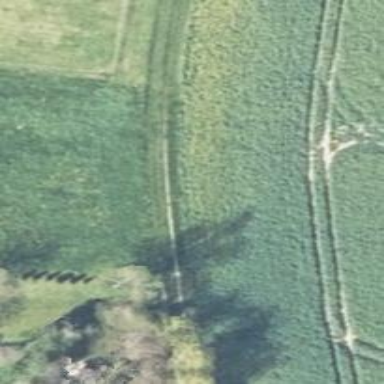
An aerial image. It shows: Grass track with grade 5 tracktype.